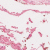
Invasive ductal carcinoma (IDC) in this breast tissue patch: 0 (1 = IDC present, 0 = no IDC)